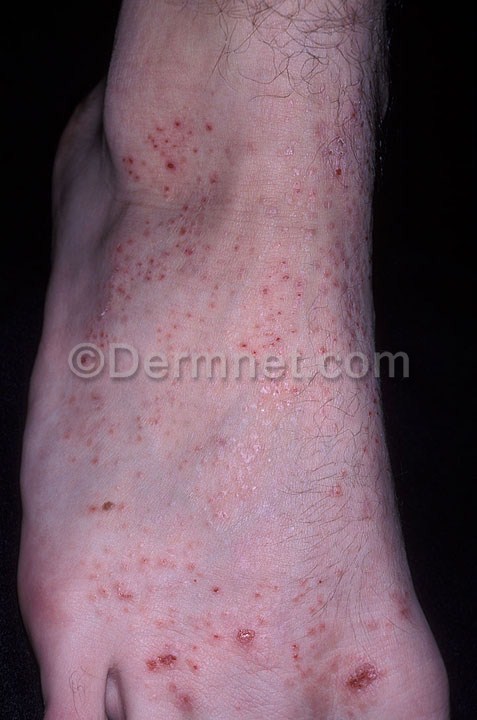
Disease: Psoriasis pictures Lichen Planus and related diseases